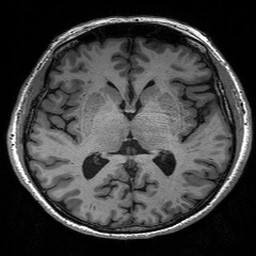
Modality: T1w
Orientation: coronal
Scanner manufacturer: siemens
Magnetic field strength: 3 T